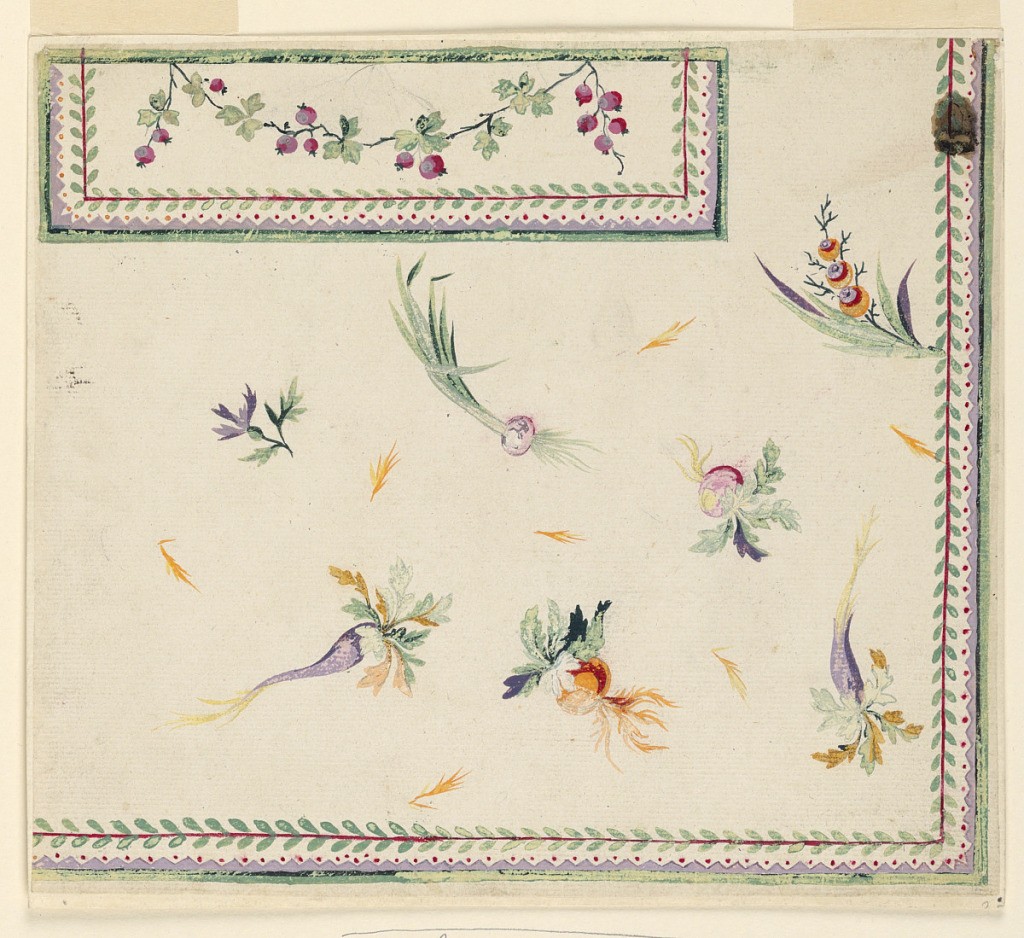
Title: Design for the Embroidery of the Right Bottom Corner of a Man's Waistcoat of the "Fabrique de St. Ruf"
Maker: Fabrique de Saint Ruf, Lyon, France
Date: ca. 1785
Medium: Graphite, brush and gouache on paper
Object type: Drawing
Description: Rectangular corner. Green edges. T he lateral and bottom ones of the pocket and those of the waistcoat show inside indented borderes with dots and leaf staffs. A currant festoon hangs from the top edge of the pocket. The waiscoat shows flower boughs, turnip and onion plants and small leaves.